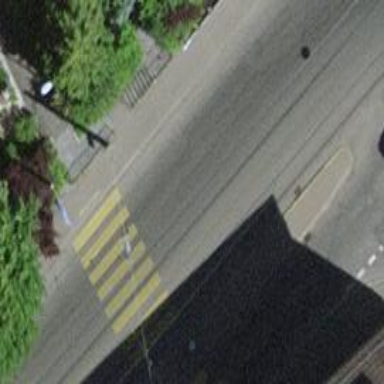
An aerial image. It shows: Tram stop with public transport stop position.